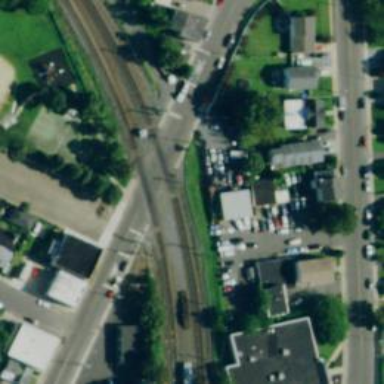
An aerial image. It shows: Crossing for the railway.